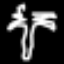
Label: palm tree